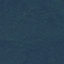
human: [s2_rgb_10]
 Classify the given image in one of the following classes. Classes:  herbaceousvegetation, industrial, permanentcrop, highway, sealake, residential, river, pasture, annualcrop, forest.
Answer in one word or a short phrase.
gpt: Forest